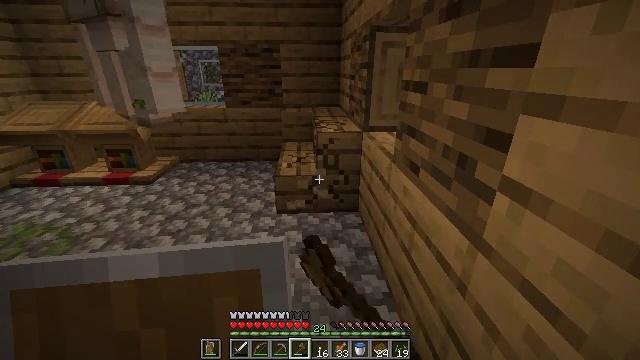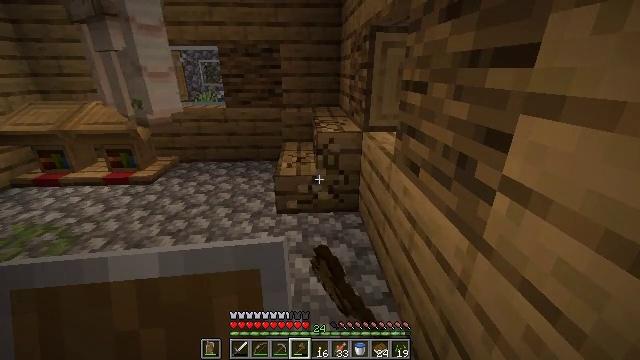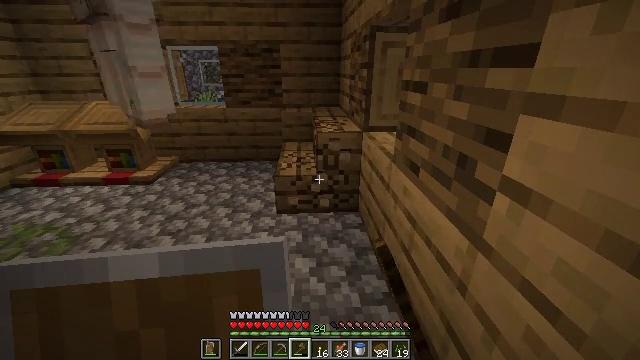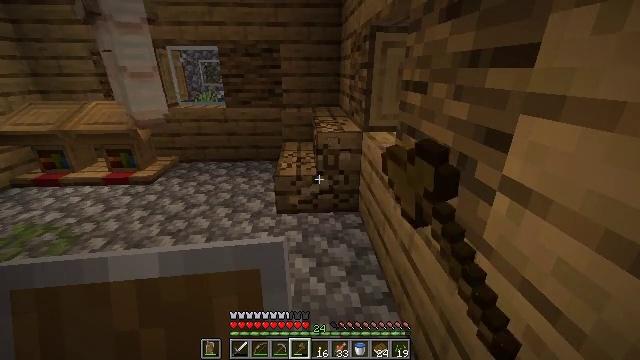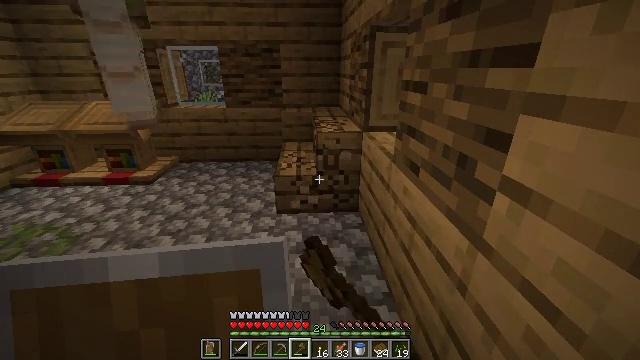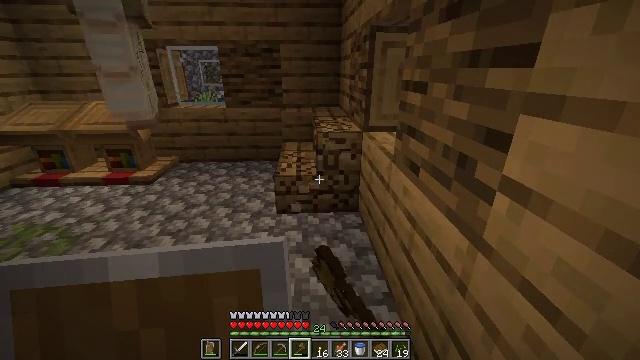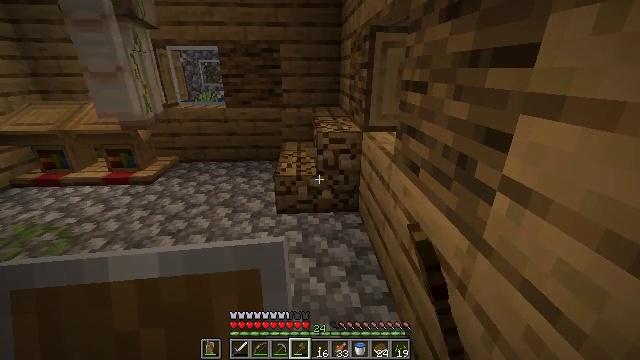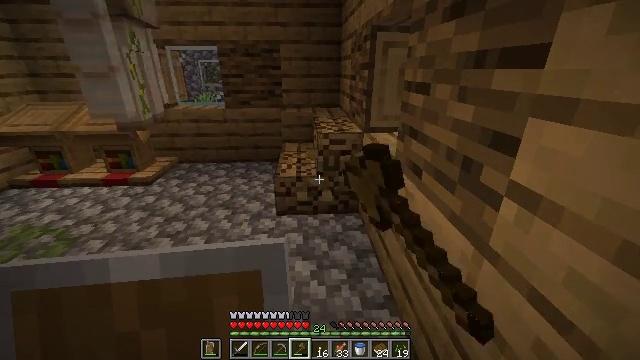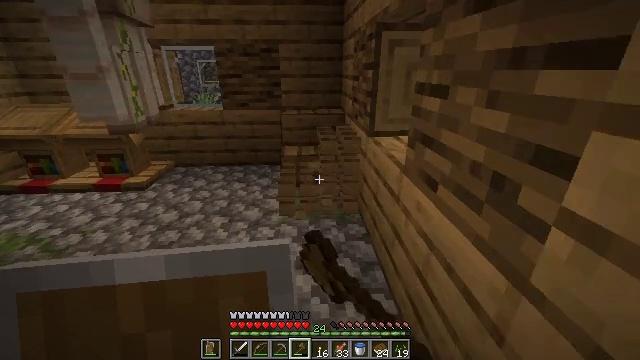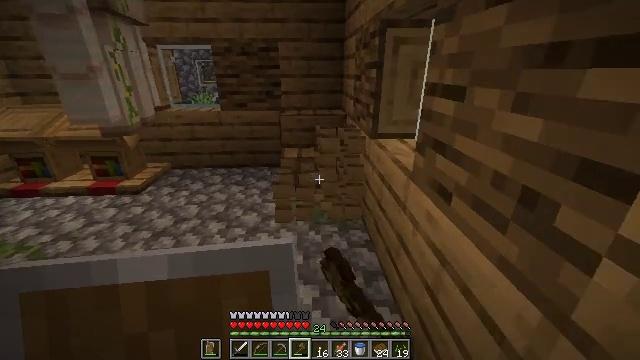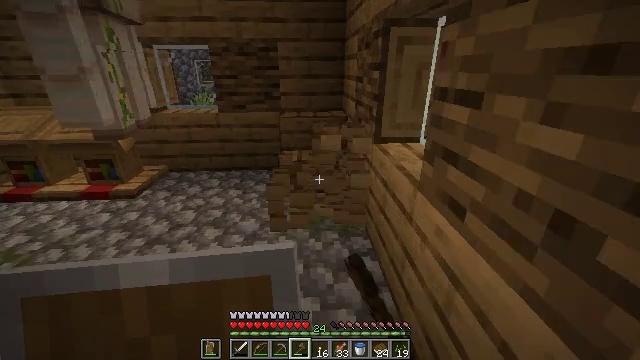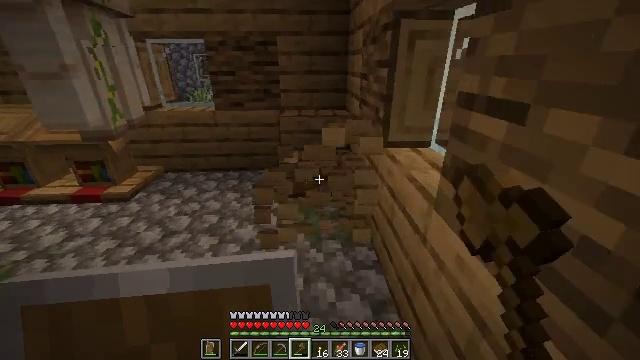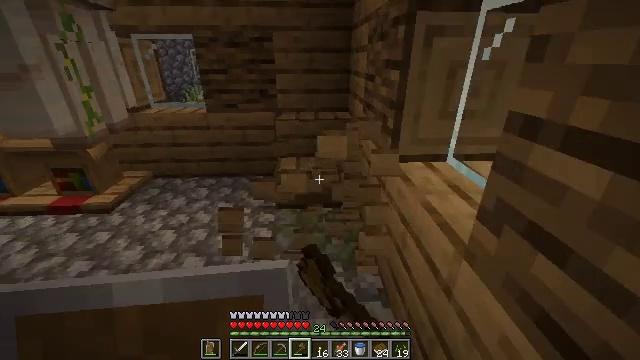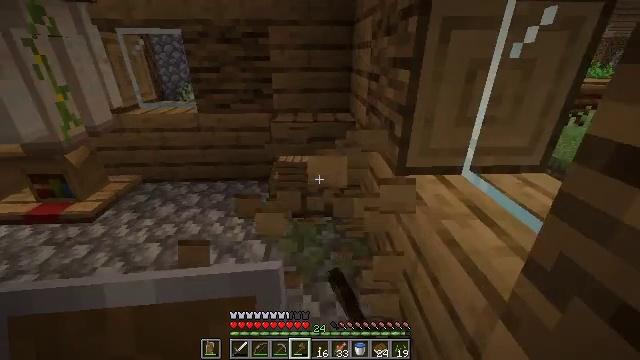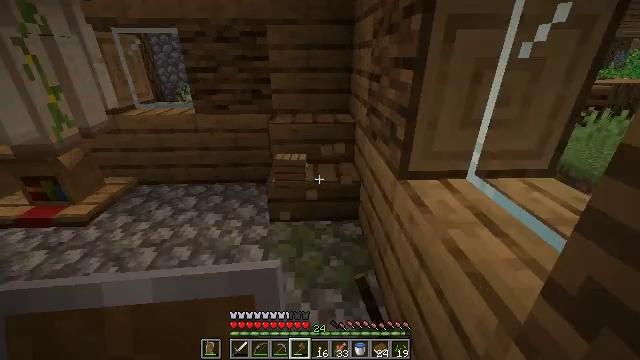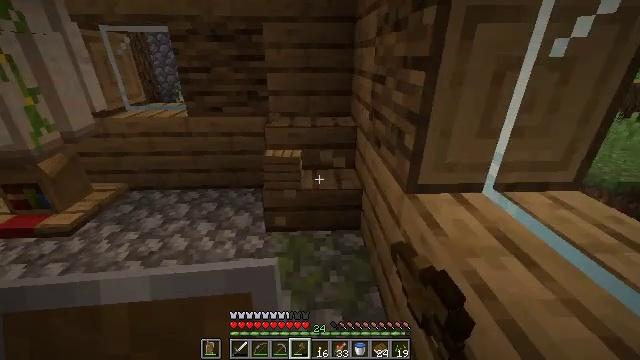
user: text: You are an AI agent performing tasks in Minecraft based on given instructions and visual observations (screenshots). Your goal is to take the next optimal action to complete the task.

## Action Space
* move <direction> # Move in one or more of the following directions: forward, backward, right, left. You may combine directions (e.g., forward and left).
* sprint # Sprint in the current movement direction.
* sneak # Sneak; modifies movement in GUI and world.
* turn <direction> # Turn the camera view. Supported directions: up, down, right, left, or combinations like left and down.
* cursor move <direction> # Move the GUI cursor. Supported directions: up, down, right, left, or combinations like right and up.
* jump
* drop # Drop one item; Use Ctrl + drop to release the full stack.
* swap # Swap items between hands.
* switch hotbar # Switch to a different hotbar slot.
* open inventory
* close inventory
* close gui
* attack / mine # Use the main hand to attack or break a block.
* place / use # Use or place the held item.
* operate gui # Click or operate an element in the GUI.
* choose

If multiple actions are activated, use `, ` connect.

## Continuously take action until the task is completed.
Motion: motion action
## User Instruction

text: Collect oak stairs from a structure.
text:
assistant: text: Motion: attack / mine
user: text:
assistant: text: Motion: attack / mine
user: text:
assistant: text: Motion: attack / mine
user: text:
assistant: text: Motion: attack / mine
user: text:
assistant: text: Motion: attack / mine
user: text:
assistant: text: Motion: attack / mine
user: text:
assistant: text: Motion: move forward, attack / mine
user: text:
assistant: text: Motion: move forward, attack / mine
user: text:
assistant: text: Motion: move forward, attack / mine
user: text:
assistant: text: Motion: move forward, attack / mine
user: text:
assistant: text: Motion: move forward, turn down, attack / mine
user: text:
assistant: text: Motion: move forward, attack / mine
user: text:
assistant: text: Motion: move forward, attack / mine
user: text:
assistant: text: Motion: move forward, attack / mine
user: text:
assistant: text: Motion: attack / mine
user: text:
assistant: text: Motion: attack / mine
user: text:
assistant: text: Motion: attack / mine
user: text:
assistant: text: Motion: attack / mine
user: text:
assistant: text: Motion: attack / mine
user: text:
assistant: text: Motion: attack / mine
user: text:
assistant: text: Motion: attack / mine
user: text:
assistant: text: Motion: attack / mine
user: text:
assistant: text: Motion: attack / mine
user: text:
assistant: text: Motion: attack / mine
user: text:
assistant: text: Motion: attack / mine
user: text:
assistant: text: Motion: attack / mine
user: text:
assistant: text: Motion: attack / mine
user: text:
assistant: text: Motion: attack / mine
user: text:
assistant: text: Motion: attack / mine
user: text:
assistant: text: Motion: attack / mine